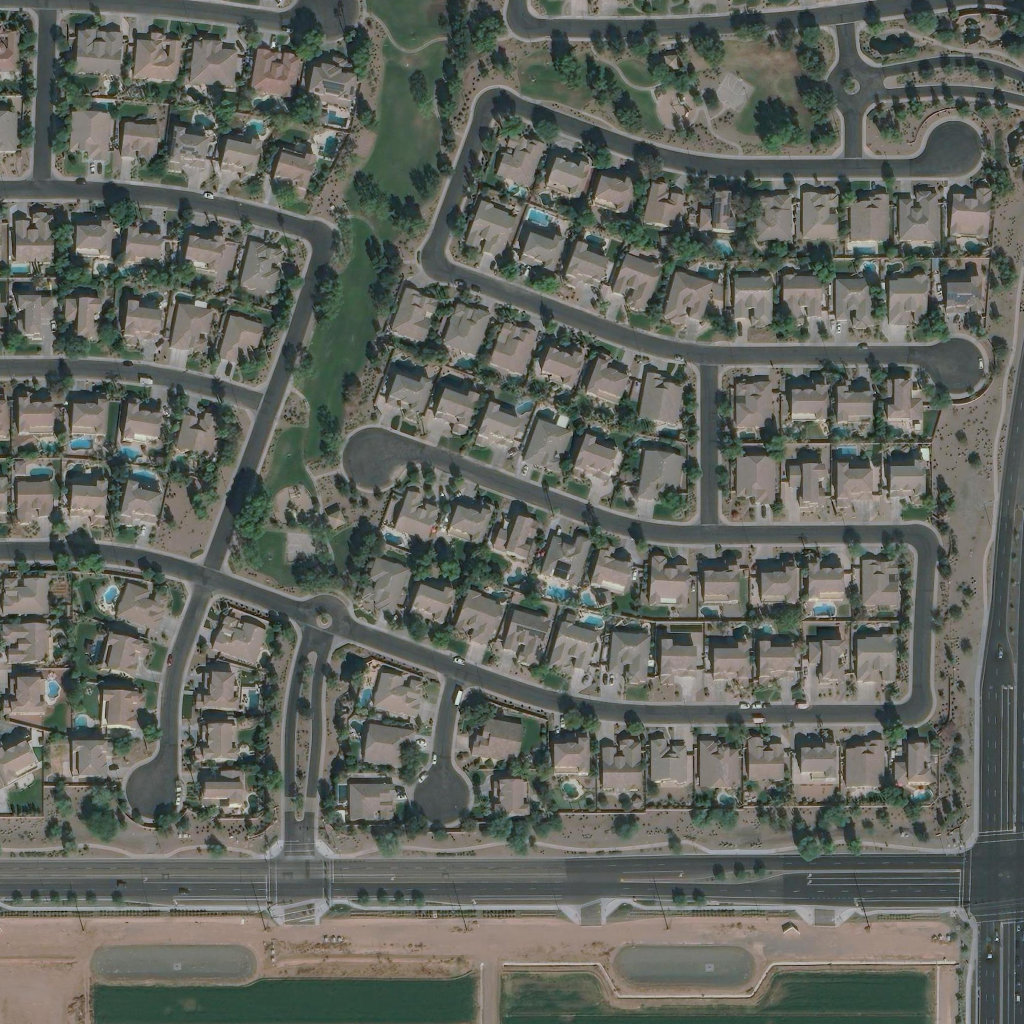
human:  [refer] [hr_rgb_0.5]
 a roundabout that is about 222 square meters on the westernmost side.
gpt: <box>[[29, 58, 33, 62, 0]]</box>